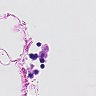
Metastatic tissue present: no